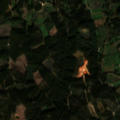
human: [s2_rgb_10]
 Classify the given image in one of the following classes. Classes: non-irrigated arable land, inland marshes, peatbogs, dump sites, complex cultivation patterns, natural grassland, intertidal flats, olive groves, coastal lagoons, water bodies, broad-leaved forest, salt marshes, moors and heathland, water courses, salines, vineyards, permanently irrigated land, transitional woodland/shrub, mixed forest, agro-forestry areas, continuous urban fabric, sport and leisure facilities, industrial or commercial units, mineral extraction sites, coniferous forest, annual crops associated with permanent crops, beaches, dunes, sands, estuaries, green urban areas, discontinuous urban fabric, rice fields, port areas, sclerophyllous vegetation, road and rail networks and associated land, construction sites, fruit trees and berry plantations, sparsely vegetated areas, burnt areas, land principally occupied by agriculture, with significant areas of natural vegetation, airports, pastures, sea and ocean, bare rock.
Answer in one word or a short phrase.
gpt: annual crops associated with permanent crops, mixed forest